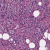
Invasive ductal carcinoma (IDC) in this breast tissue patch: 1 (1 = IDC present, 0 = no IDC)